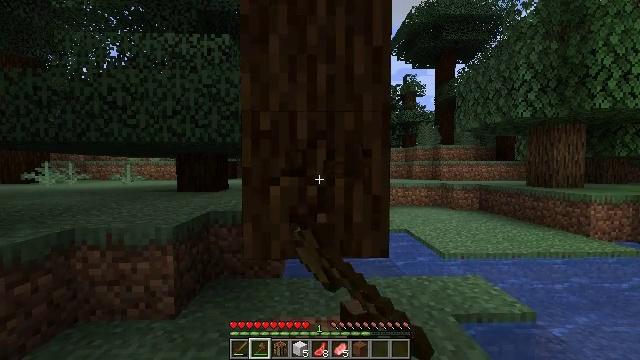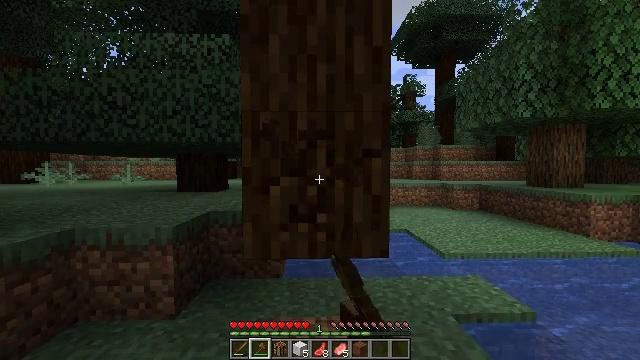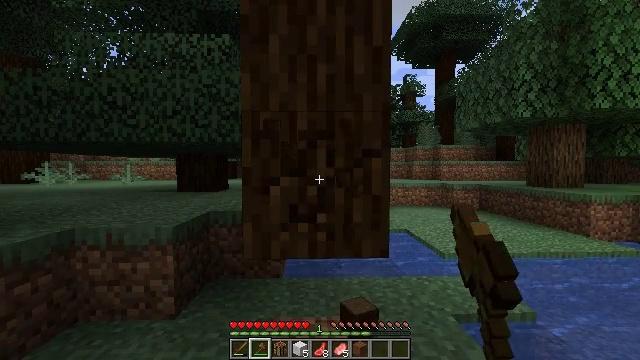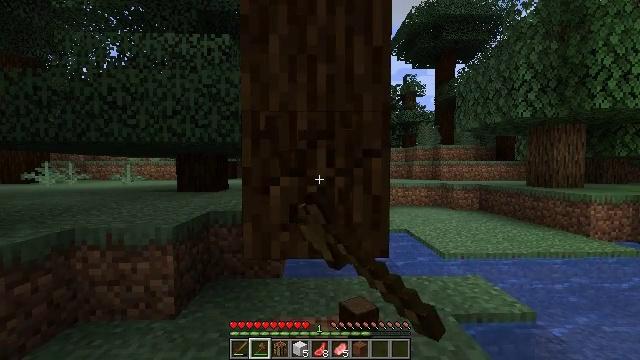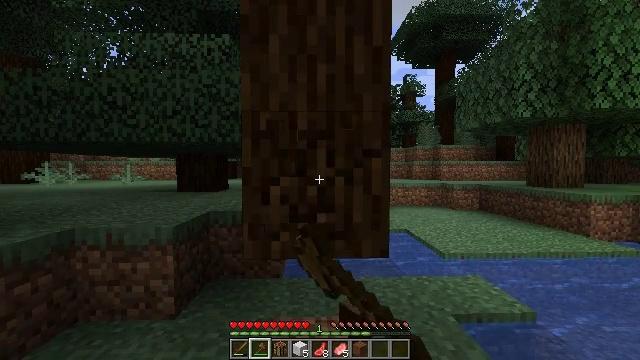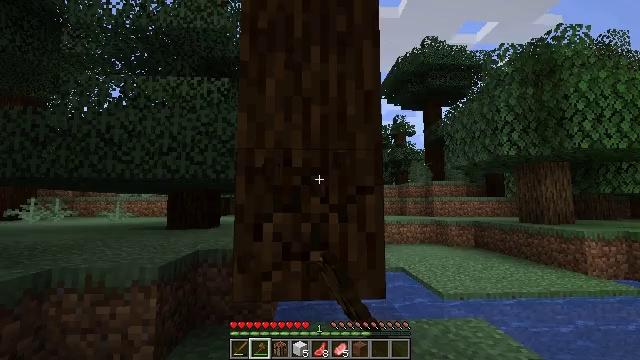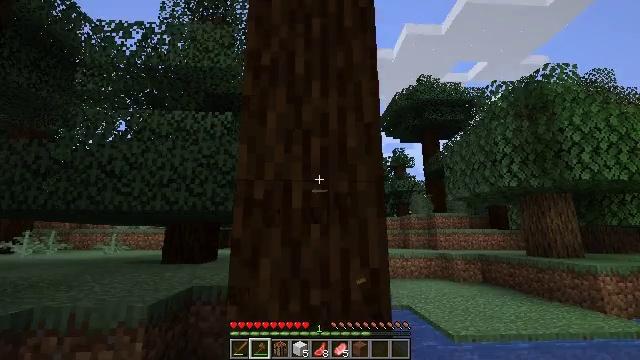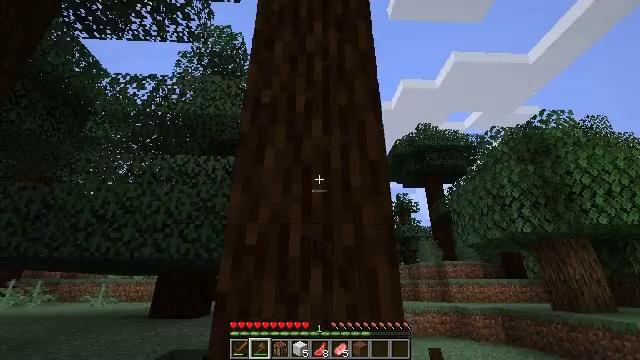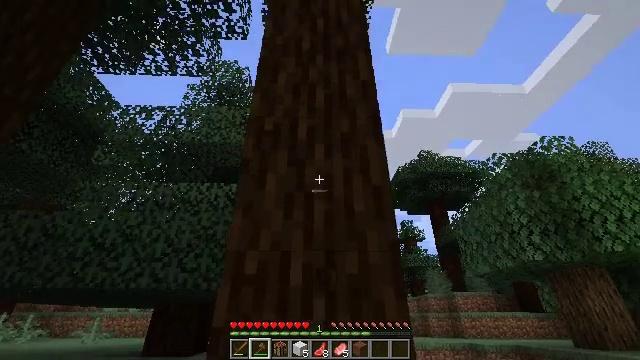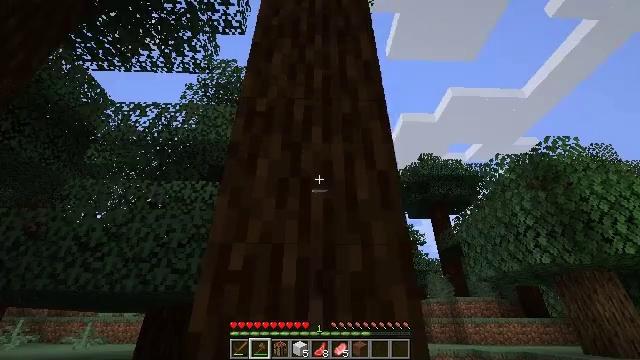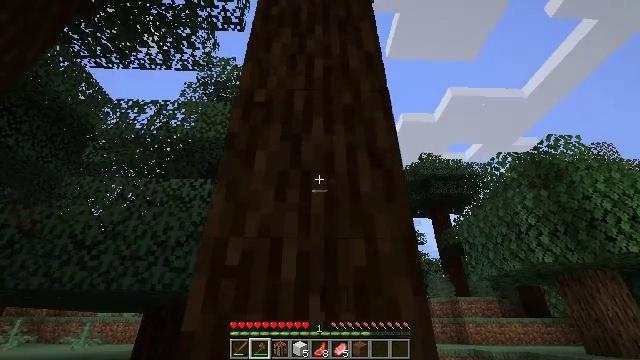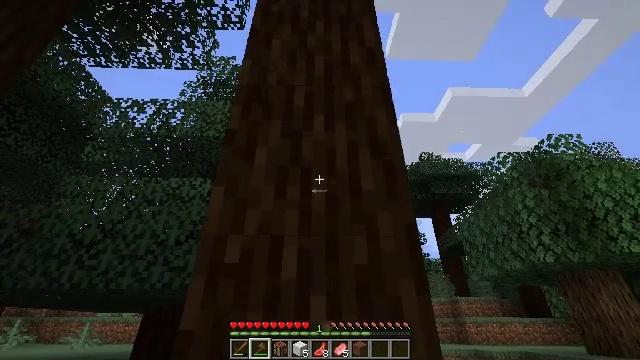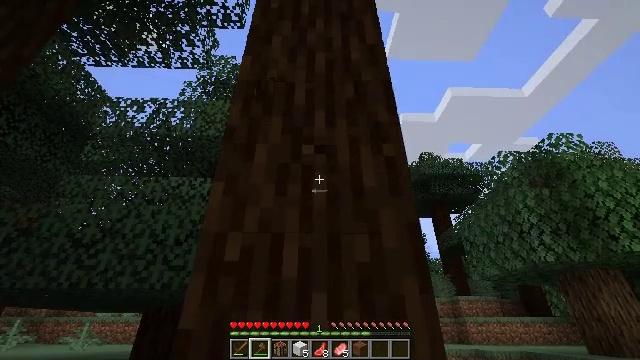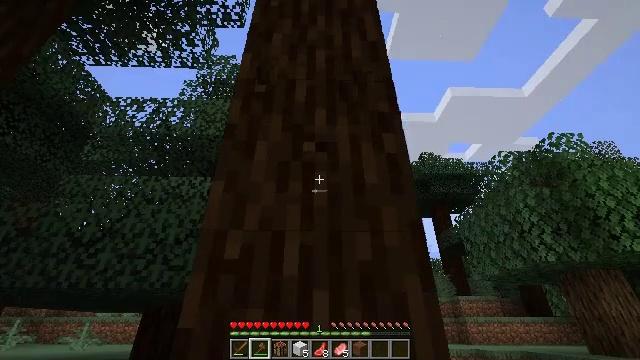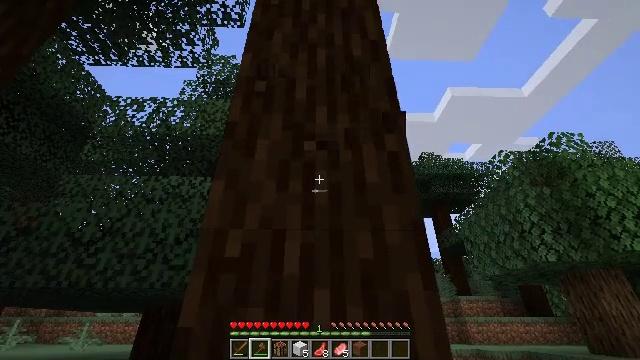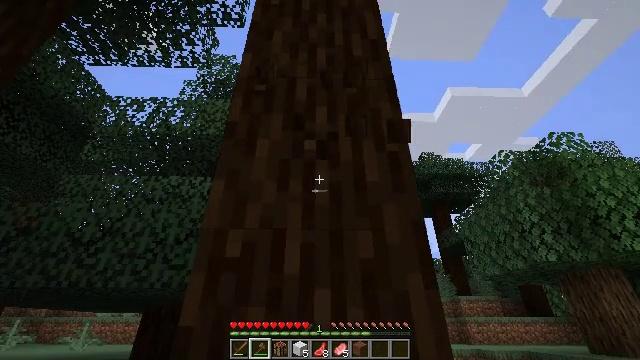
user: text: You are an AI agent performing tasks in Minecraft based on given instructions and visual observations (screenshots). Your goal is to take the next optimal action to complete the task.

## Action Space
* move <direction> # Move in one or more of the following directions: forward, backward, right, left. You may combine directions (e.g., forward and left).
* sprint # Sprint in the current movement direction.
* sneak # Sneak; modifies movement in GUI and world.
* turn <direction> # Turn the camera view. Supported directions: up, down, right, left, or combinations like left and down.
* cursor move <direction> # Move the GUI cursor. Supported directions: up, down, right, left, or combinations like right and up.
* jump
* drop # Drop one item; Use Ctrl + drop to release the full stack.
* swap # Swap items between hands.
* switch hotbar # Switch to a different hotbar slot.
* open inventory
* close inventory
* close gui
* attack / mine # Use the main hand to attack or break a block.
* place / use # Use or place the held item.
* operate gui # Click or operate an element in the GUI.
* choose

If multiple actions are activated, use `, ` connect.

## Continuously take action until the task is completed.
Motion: motion action
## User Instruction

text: Break the spruce log from the tree.
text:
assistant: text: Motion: attack / mine
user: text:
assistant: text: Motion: attack / mine
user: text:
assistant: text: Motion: attack / mine
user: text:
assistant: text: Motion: attack / mine
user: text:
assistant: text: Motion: turn right and up, attack / mine
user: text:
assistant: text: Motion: move forward, turn up
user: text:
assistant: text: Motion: move forward, turn up
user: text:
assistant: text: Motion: move forward, turn up
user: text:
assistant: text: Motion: no_op
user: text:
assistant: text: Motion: attack / mine
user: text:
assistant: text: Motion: attack / mine
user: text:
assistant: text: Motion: attack / mine
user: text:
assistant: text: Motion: attack / mine
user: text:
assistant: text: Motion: attack / mine
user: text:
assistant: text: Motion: attack / mine
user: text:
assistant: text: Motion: attack / mine
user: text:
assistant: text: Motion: attack / mine
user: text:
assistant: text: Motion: attack / mine
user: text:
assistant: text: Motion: attack / mine
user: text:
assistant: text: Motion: attack / mine
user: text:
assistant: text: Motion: attack / mine
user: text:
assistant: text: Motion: attack / mine
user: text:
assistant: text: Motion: attack / mine
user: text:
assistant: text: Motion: attack / mine
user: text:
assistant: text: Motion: attack / mine
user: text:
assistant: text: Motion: attack / mine
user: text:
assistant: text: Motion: attack / mine
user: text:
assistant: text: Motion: attack / mine
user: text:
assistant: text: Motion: attack / mine
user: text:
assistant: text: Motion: attack / mine